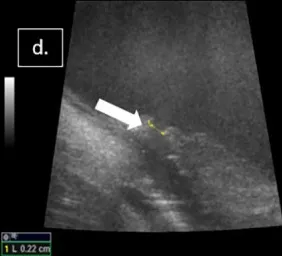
PSA neck measures 2.2 mm.
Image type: radiology (ultrasound)